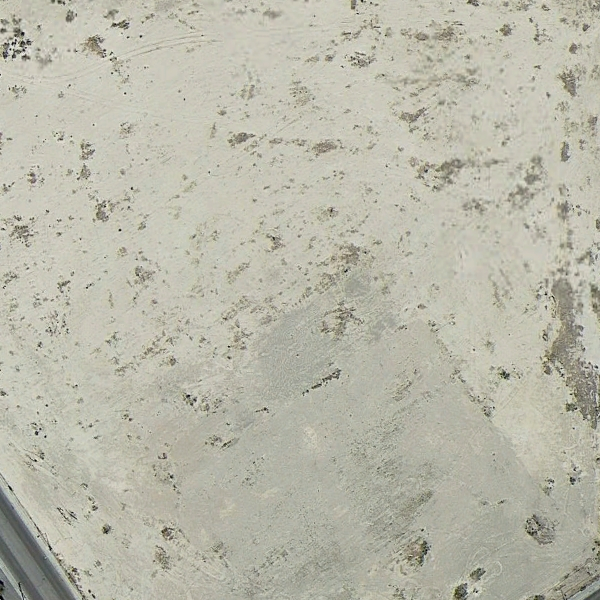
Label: BareLand